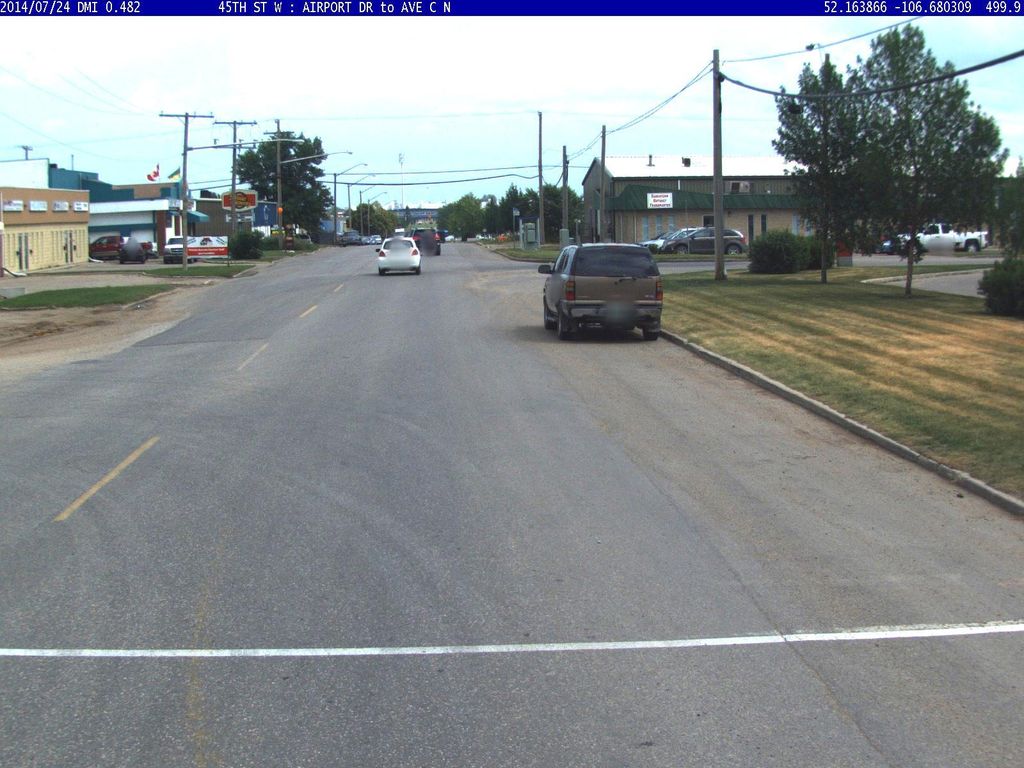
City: saskatoon